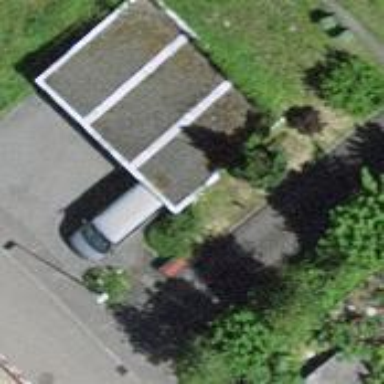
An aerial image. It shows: Group of garages.